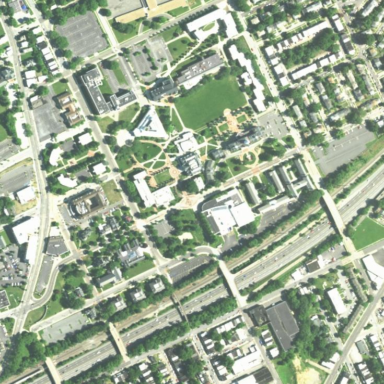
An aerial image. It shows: University.